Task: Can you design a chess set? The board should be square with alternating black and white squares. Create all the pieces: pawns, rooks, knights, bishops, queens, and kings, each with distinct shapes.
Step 5488:
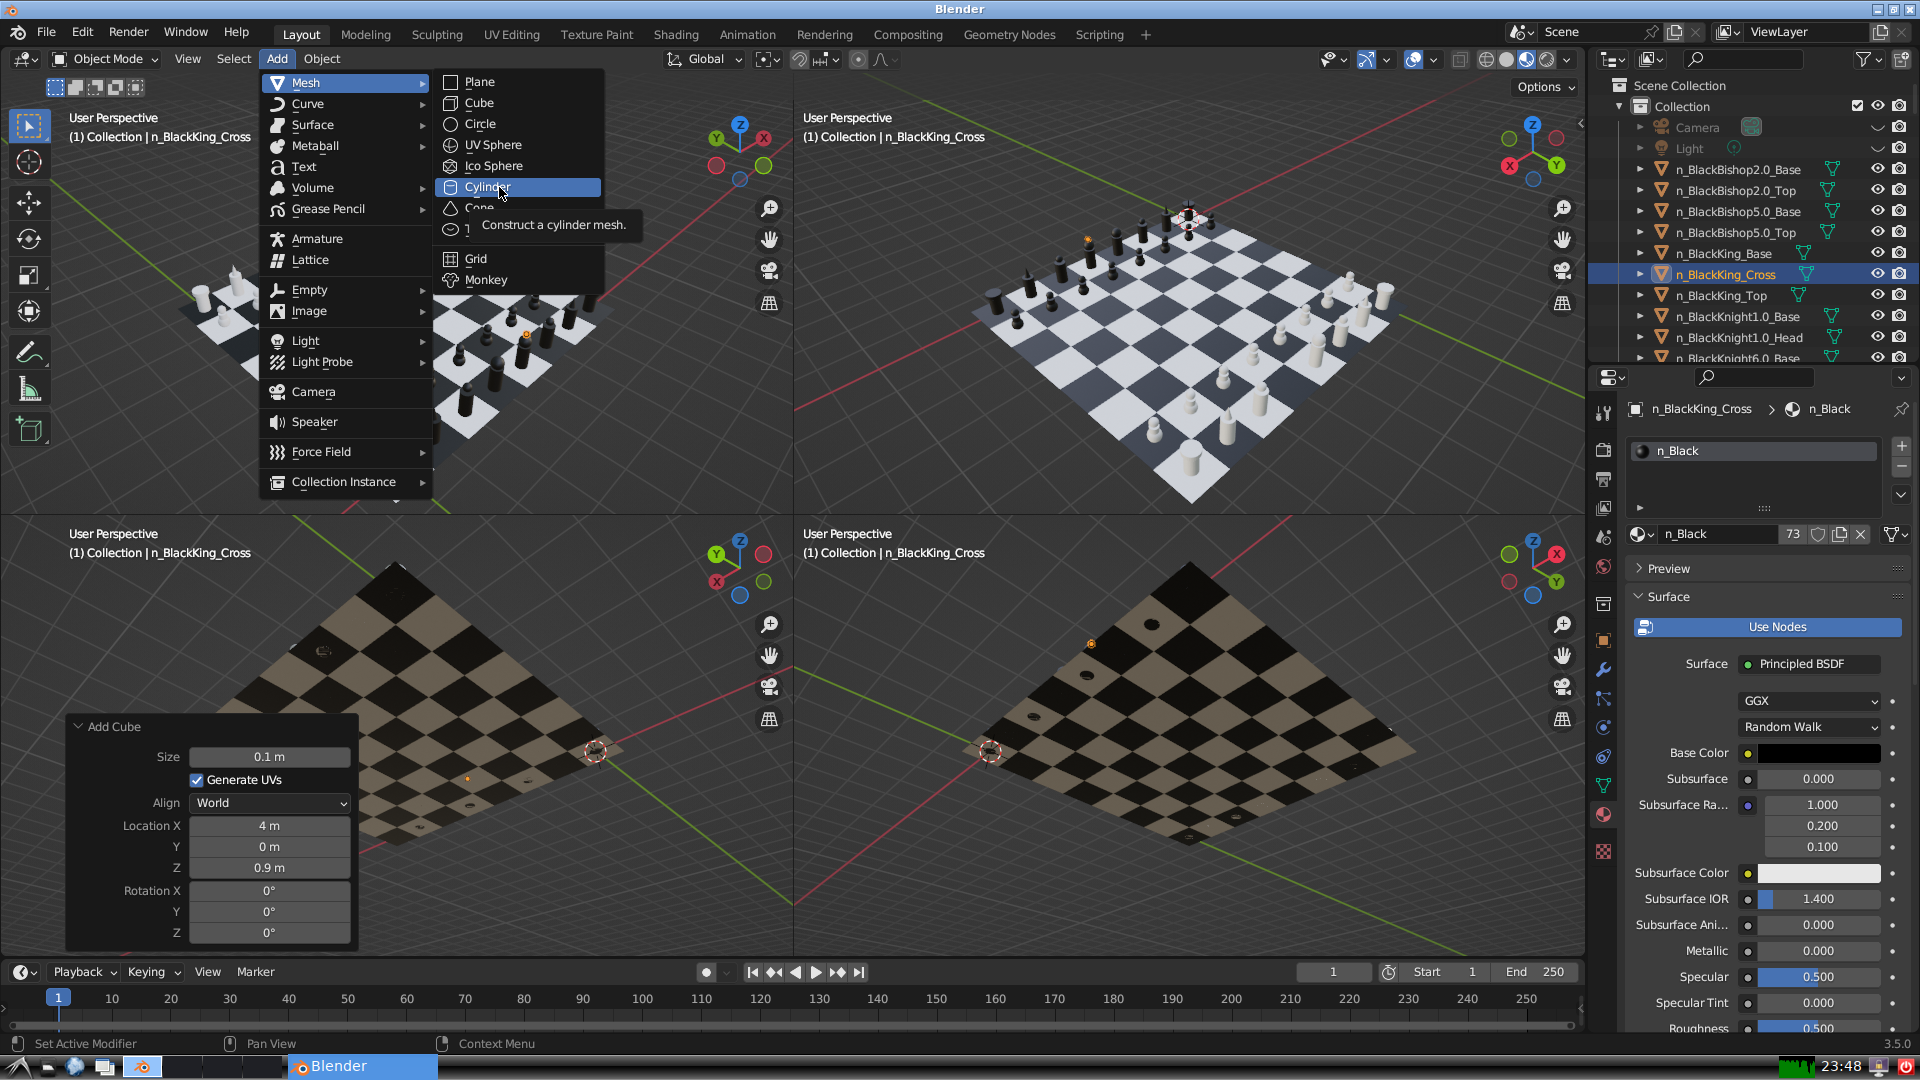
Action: click: no